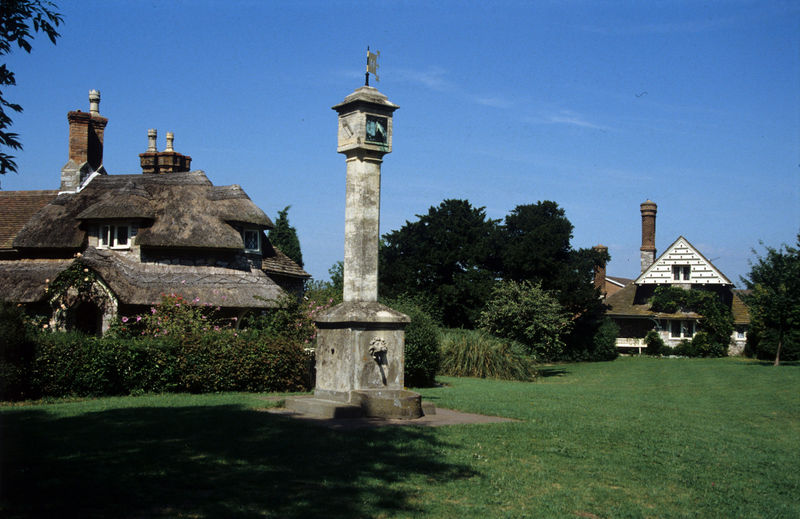
Titel: Model village, Gesamtansicht mit Gartenplatz
Künstler: John Nash
Standort: Bristol
Institution: Blaise Hamlet
Schlagwörter: baum, blau, dunkel, himmel, laub, schatten, wasser, weiß, wolken, bäume, grün, landschaft, stadt, blumen, bunt, fenster, frankreich, glas, grau, hell, lampe, laterne, schwarz, stroh, säule, tür, anlage, blüten, dach, gebäude, gras, haus, park, rasen, rosen, wiese, wolke, architektur, sockel, stein, bild, häuser, natur, norden, stamm, busch, büsche, sonne, pflanzen, england, brunnen, kamin, kamine, schornstein, turm, garten, skulptur, statue, sommer, wohnhäuser, fahne, flagge, dorf, dächer, giebel, schornsteine, ziegel, hecke, bauernhof, hütten, häuschen, uhr, tor, zinnen, foto, fotografie, photographie, reetdach, strohdach, eckig, türme, beton, denkmal, draußen, friedhof, löwenkopf, wappen, villa, efeu, farbfoto, schiefer, sonnenschein, laubbäume, bauernhaus, wetterfahne, löwe, wohnen, brunne, wasserspeier, frün, anger, grabmal, standarte, arts and crafts, norddeutschland, stele, hecken, fotgrafie, reed, reet, ried, cottage, wiede, dörflich, reformbewegung, sonnenuhr, profanbauten, irland, verwittert, morris, fahen, reetdächer, rietdächer, rieddach, reth, ruskin, voysey, weind, bebüsch, wieses, rauchfang, socjel, rehtdach, kipling, reetdachhaus, schilffdach, reesdach